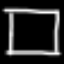
Label: square